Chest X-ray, AP view. Patient: 55 years old, sex M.
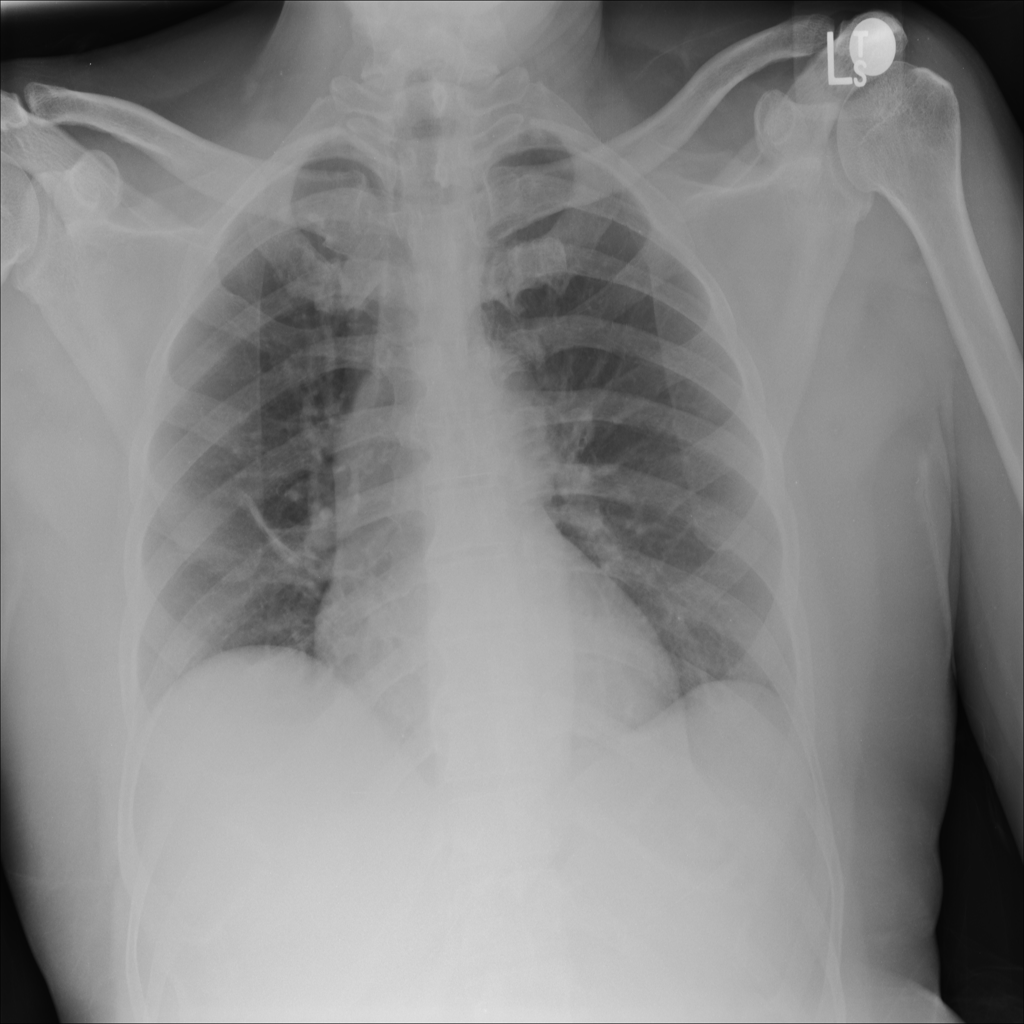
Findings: Atelectasis